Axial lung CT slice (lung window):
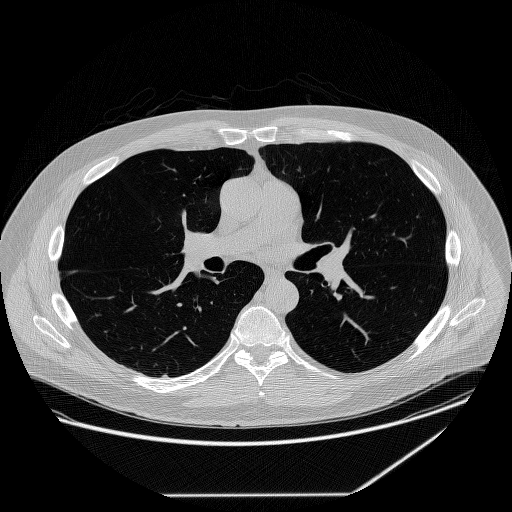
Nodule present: no